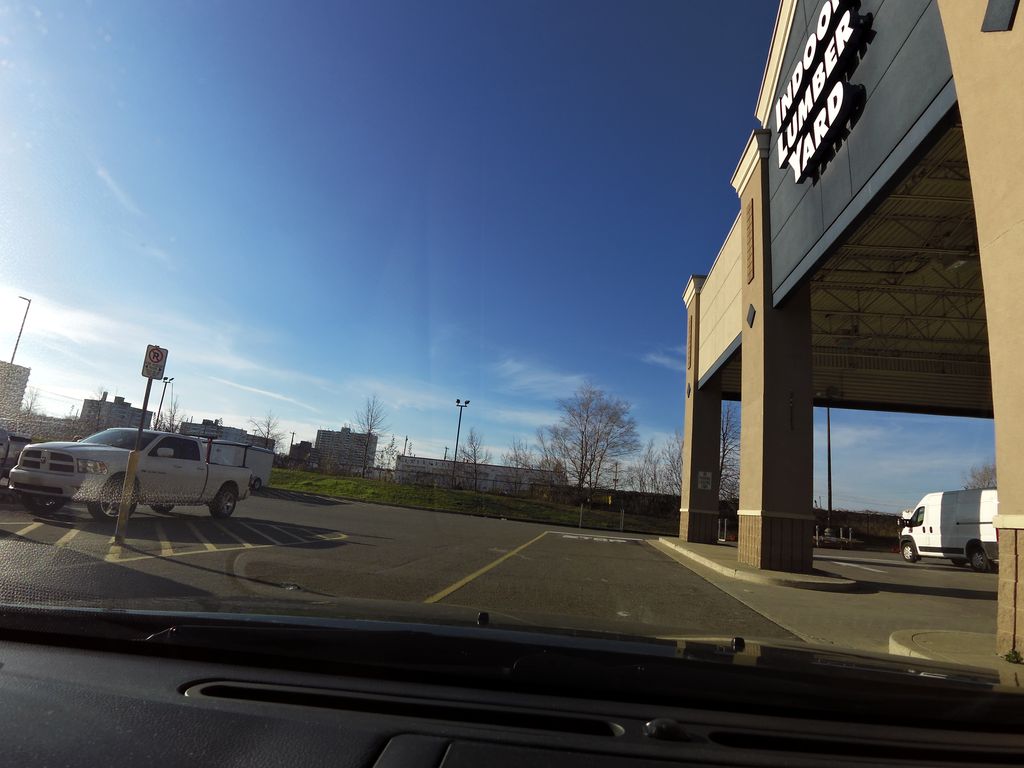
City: hamilton